Question: How would I get my page to curl up as it does in the new apple maps? I know how to make it curl up to see another page but I'm talking about the curl in the bottom right corner of the map. Here is a pic if you want to see what I'm talking about:

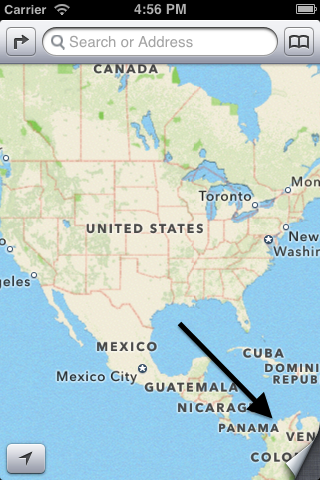
Answer: To display this curly corner, simply use a PNG image (which contains the curly white part with its gradient and shadow + the gray background part of the supposed below view, the rest of the PNG being transparent -- <URL>.
You can then use this image as the 'backgroundImage' of a 'UIButton' -- or as the 'image' an 'UIImageView' to which you can add a 'UITapGestureRecognizer' -- and then add it as a subview of your frontmost view, in its bottom right corner. Then simply configure this button (or the 'UIImageView''s 'UITapGestureRecognizer') so it triggers the curl animation on tap.